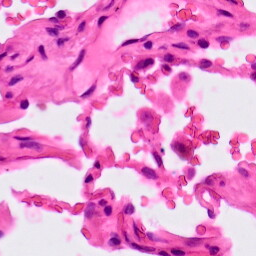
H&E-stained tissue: Lung